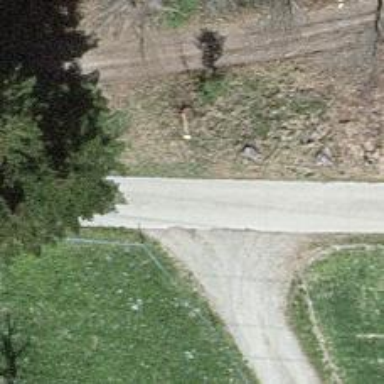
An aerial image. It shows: Unclassified road.